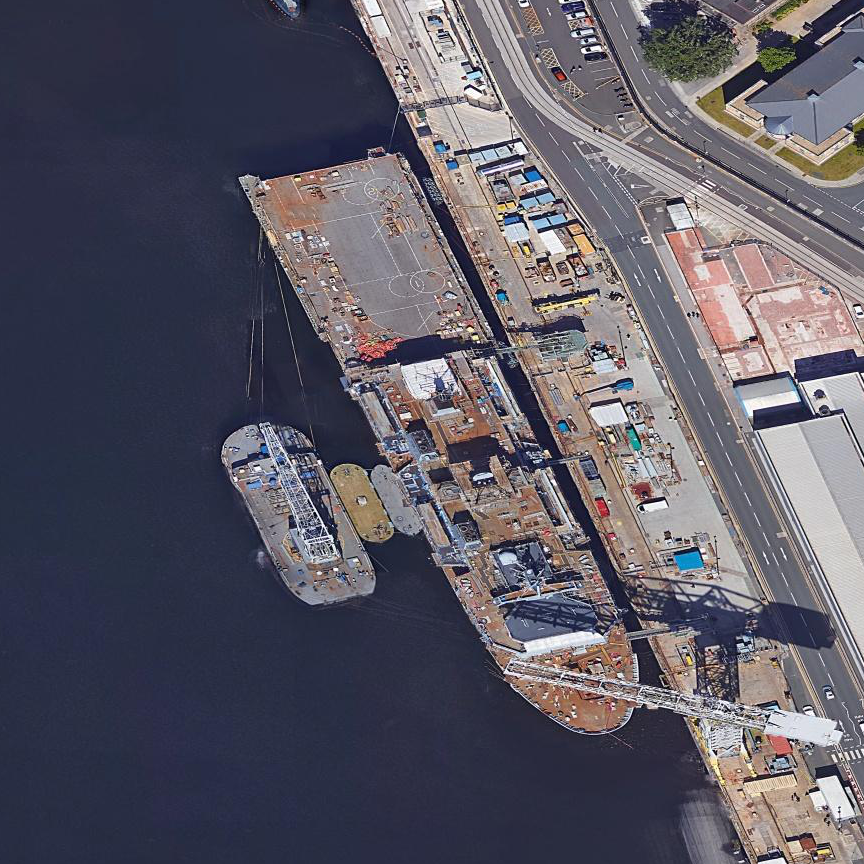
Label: combat